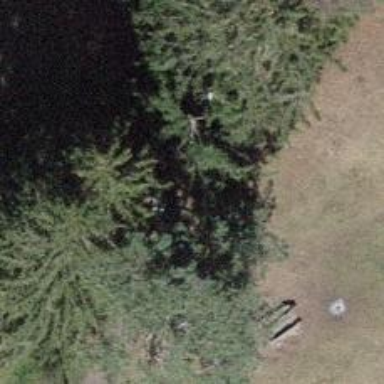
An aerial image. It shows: Bench.